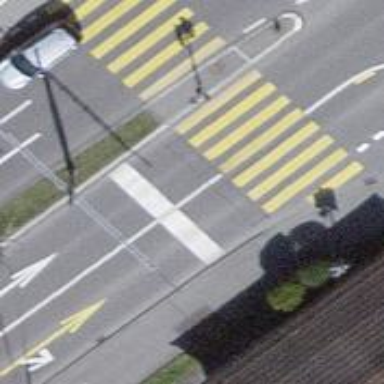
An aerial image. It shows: Asphalt road classified as primary highway. The road has trolley wire for trolley buses.